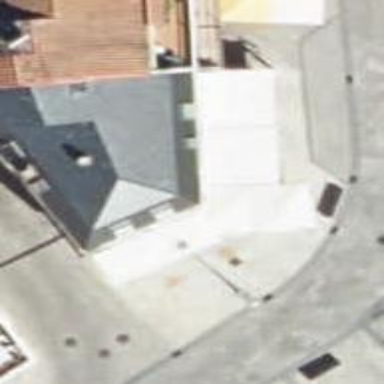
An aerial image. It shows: Bar.